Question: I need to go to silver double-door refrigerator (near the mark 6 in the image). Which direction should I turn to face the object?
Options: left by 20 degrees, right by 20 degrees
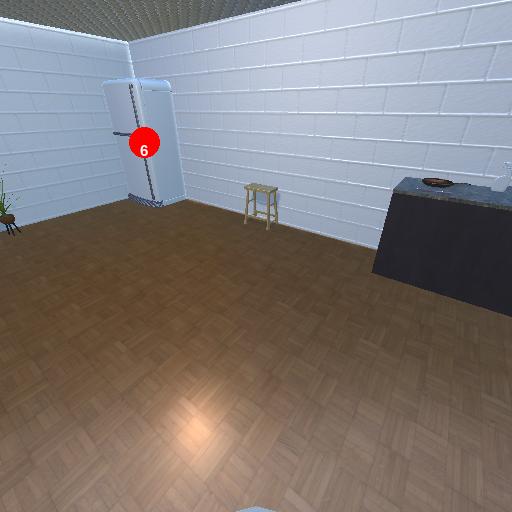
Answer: left by 20 degrees